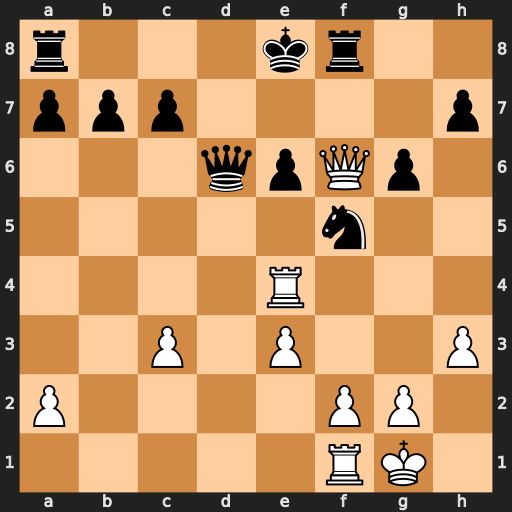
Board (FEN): r3kr2/ppp4p/3qpQp1/5n2/4R3/2P1P2P/P4PP1/5RK1
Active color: w
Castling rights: q
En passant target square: -
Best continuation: Rxe6+ Ne7 Rxd6 Rxf6 Rxf6